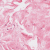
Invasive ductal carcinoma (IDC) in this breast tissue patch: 0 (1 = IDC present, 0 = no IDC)